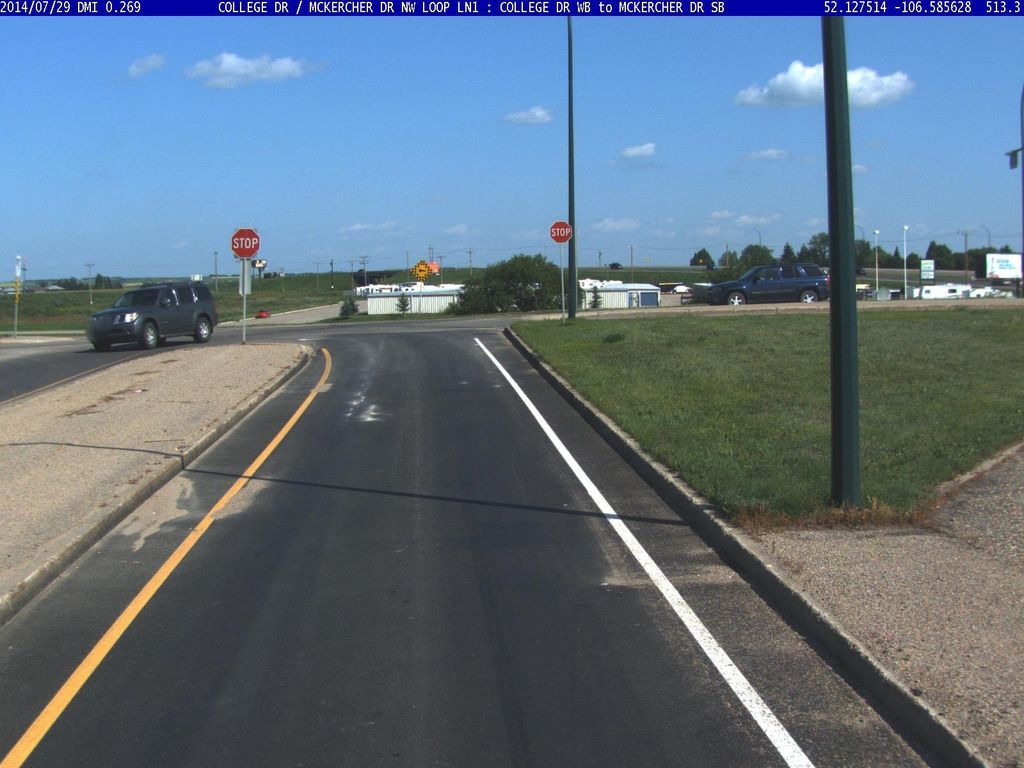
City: saskatoon